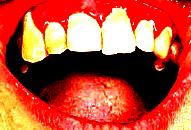
Condition: Gingivitis